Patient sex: F
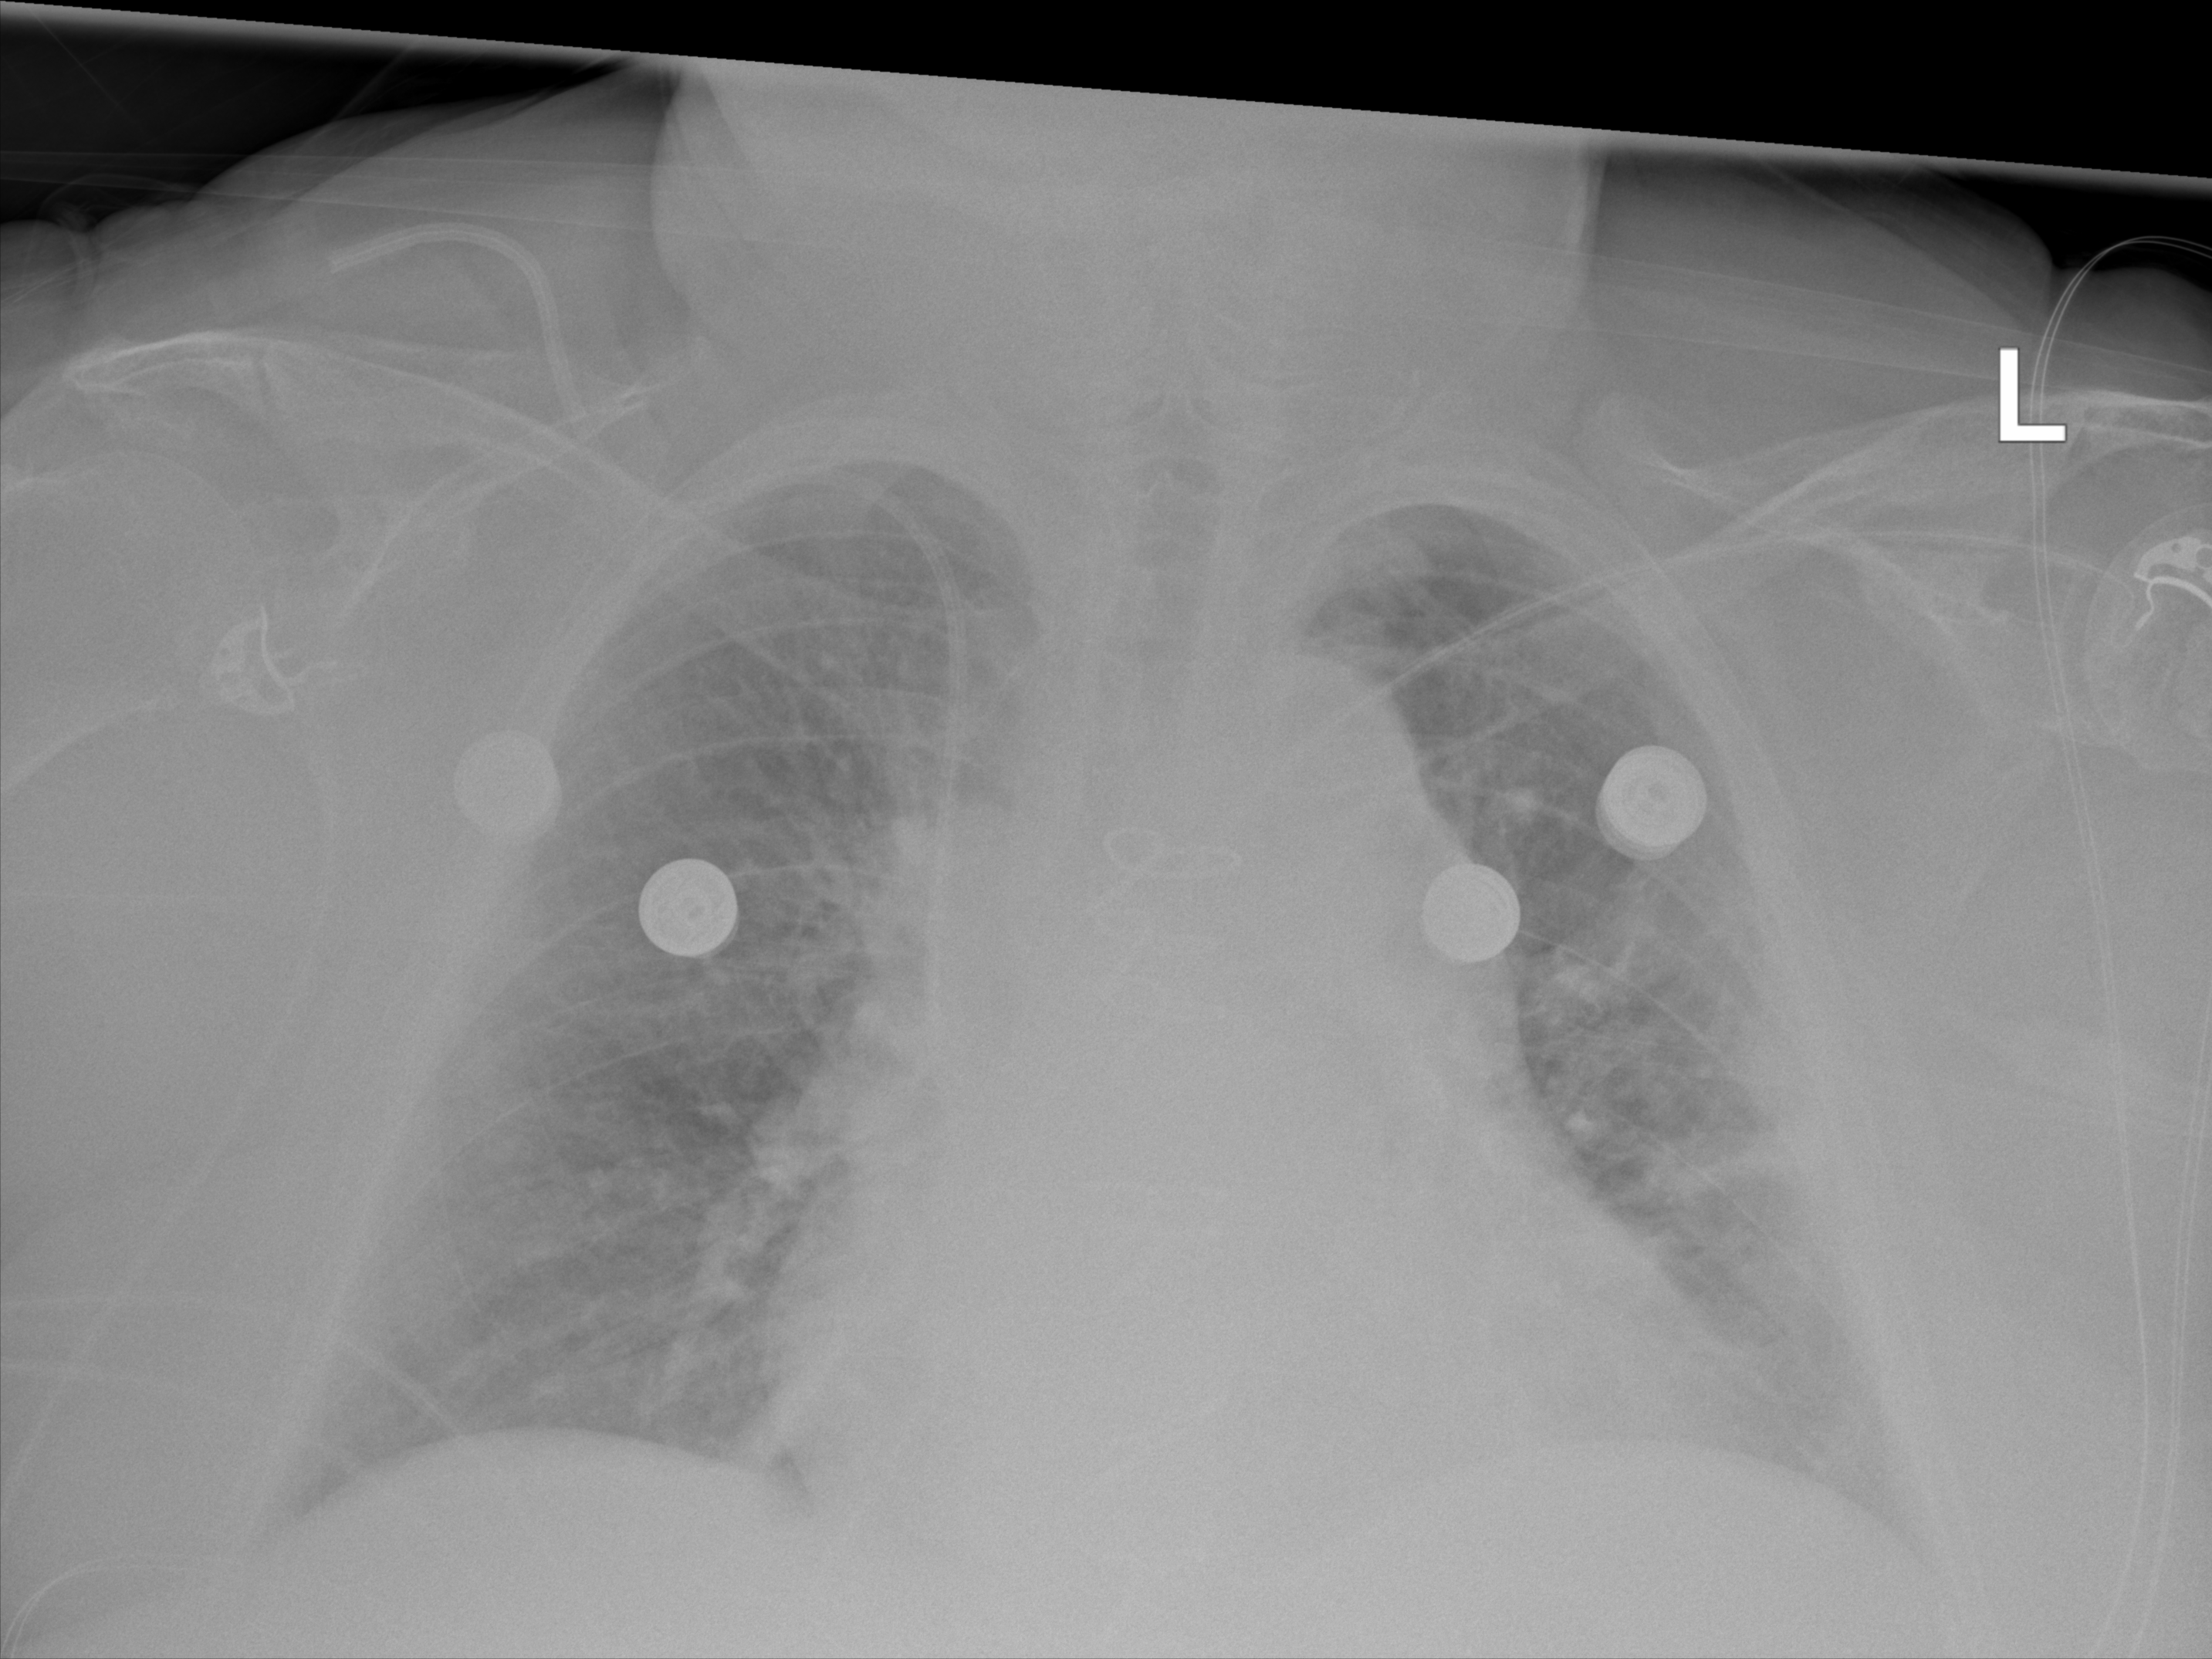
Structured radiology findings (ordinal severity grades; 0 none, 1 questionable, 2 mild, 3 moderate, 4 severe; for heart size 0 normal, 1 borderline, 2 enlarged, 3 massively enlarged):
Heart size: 2
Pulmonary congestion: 2
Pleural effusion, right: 0
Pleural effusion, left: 0
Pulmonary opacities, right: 2
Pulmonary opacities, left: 2
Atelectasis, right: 2
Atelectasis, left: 2